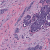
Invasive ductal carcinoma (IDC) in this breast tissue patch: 0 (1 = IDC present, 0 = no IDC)